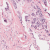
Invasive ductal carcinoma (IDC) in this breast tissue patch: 1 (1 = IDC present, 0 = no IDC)